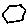
Label: hexagon